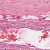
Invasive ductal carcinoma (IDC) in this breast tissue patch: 0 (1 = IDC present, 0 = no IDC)